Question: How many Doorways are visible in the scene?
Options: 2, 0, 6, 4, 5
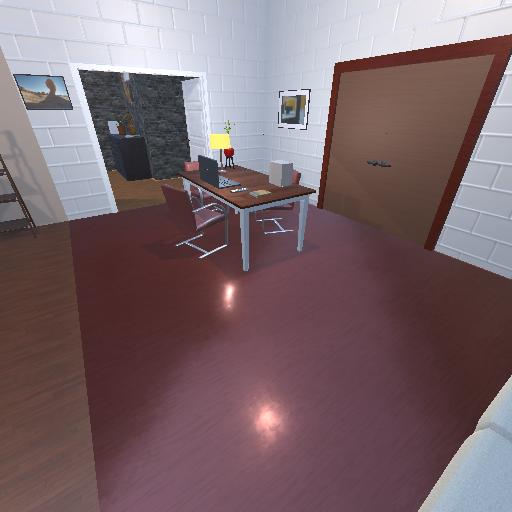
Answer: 2